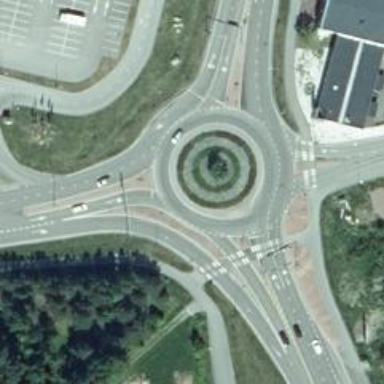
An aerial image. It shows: Secondary road made of asphalt leading to roundabout.